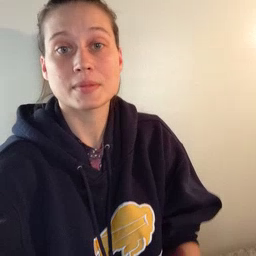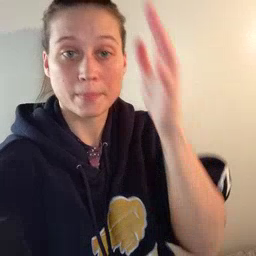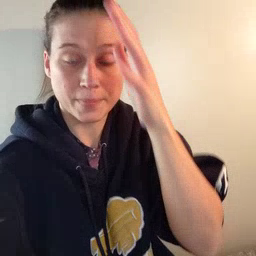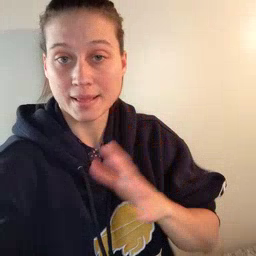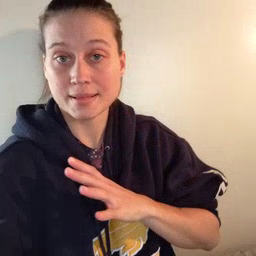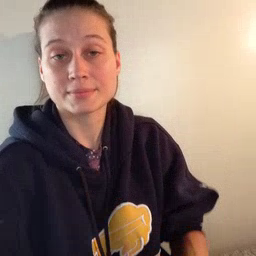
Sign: man